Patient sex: M
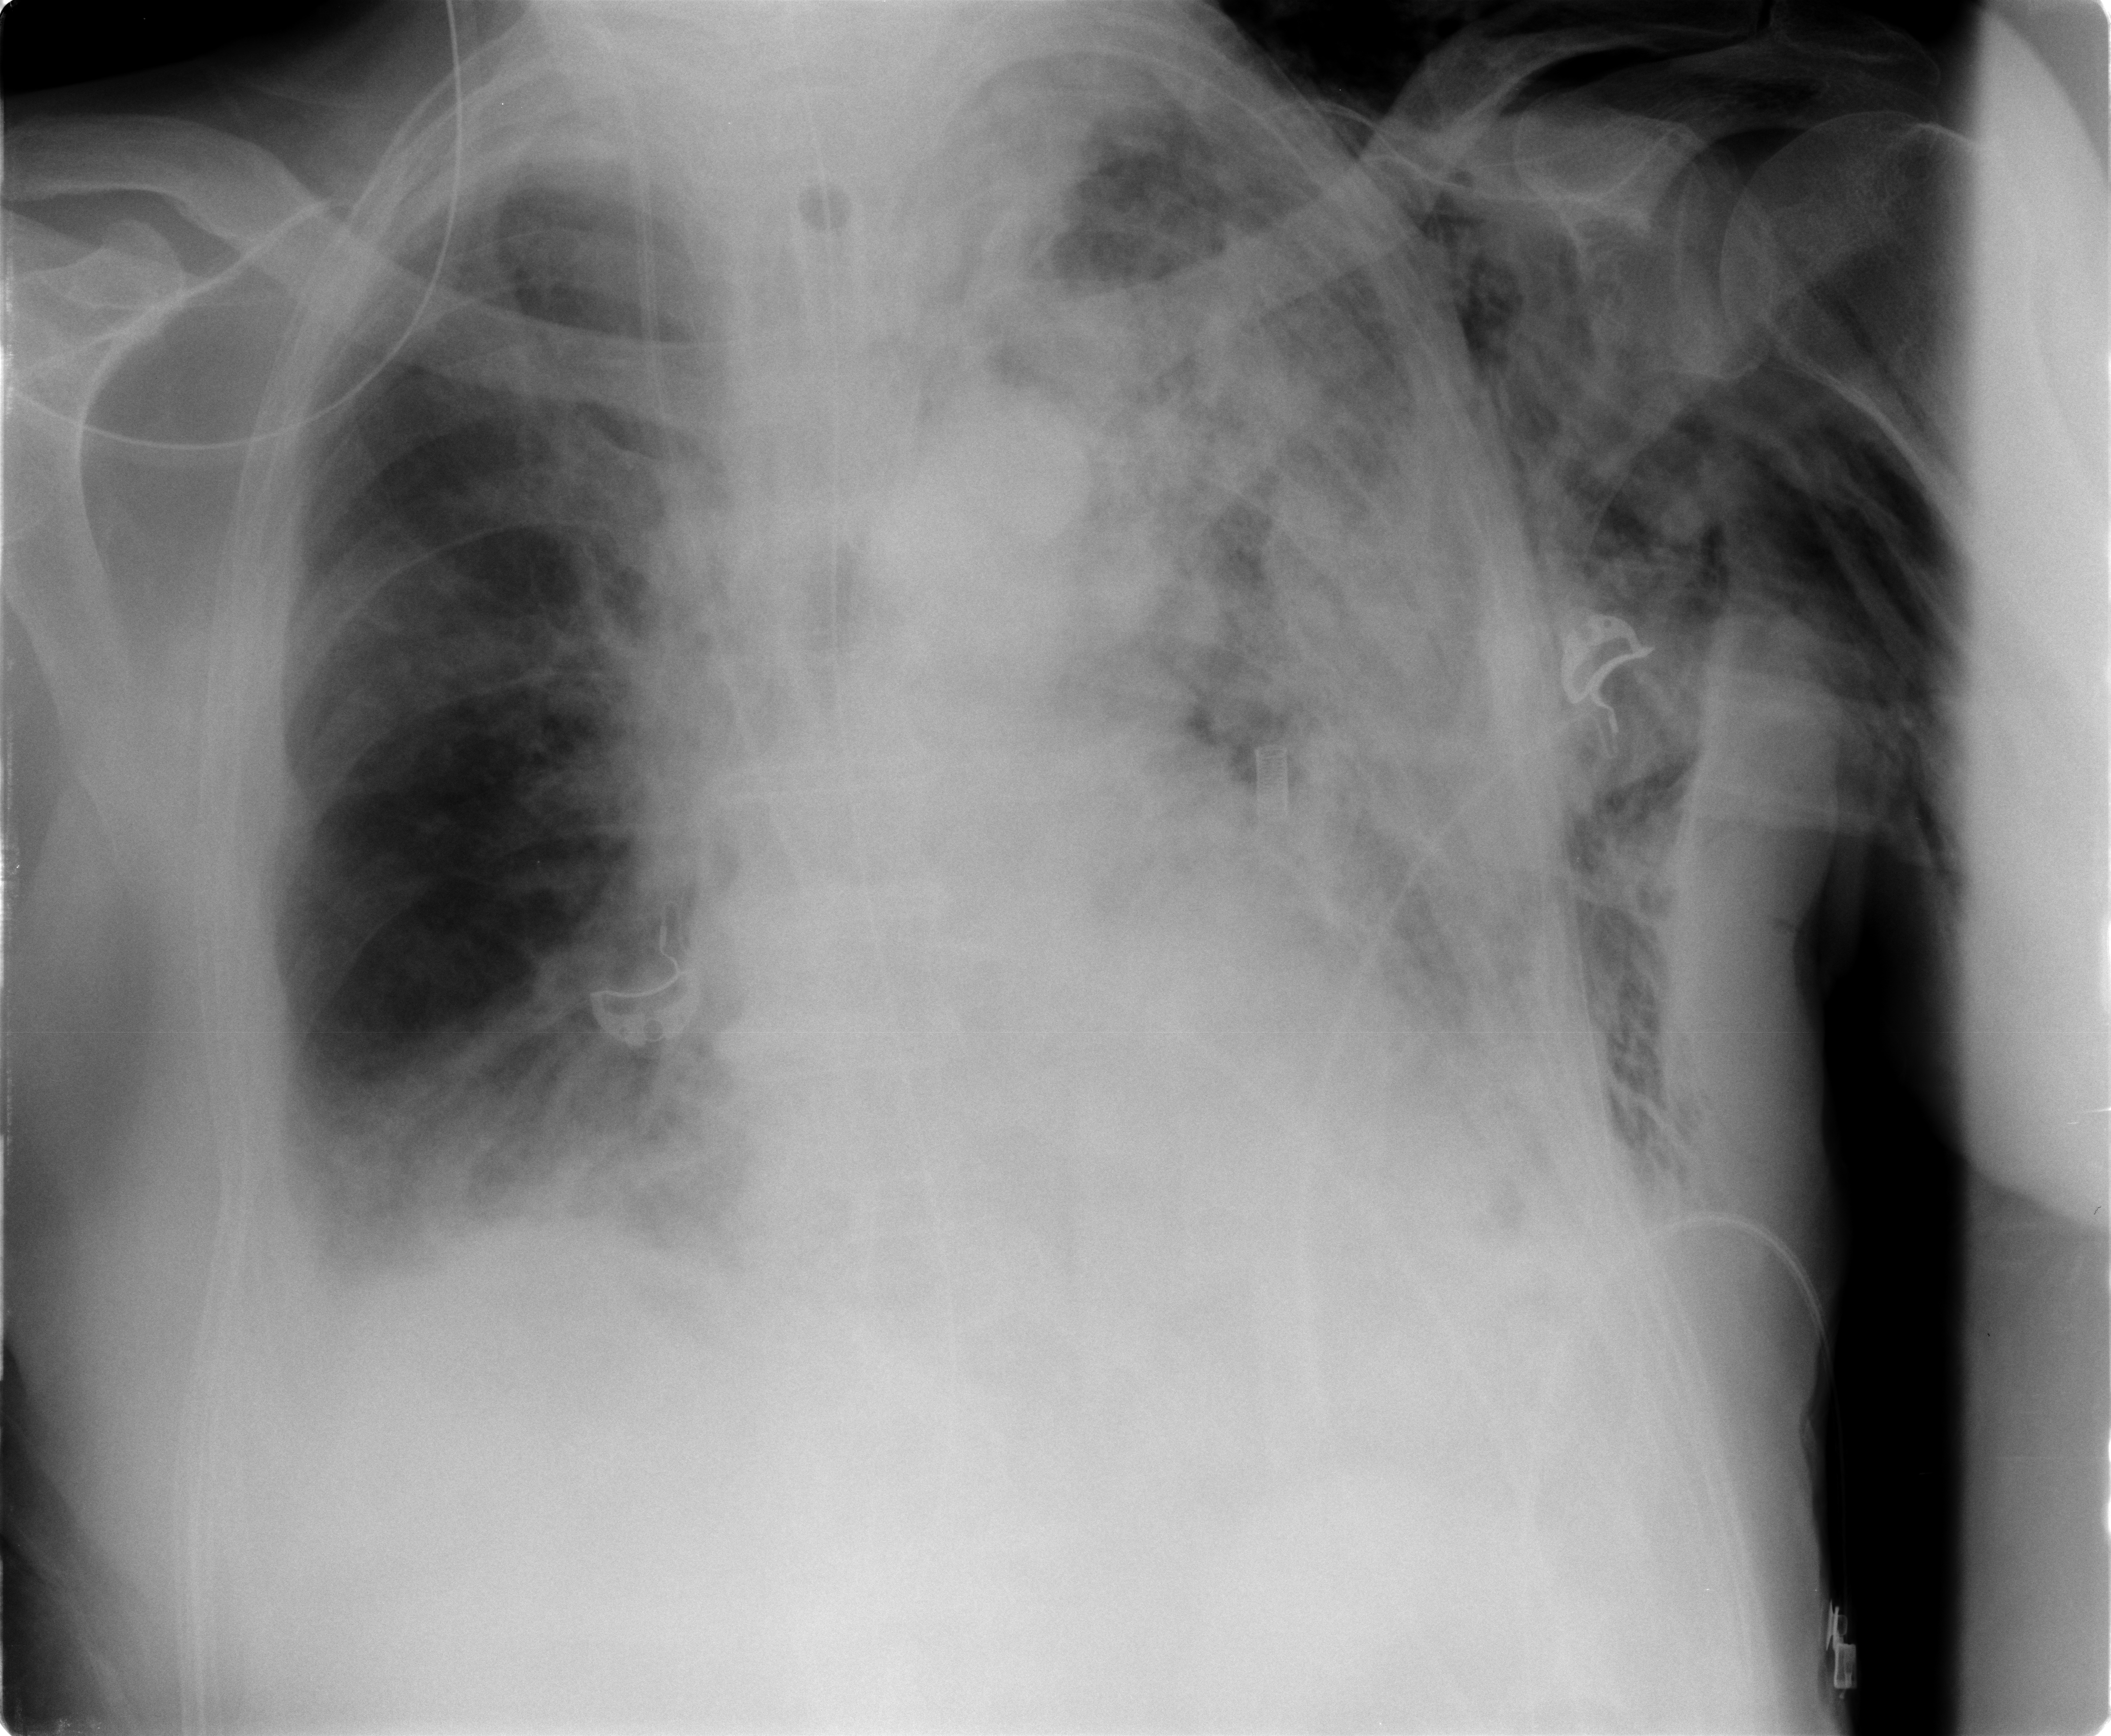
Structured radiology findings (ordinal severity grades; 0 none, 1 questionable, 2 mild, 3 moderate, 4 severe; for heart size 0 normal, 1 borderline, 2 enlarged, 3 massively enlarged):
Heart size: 1
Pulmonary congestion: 0
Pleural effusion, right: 2
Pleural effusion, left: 3
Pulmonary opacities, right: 2
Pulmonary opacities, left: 3
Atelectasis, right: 3
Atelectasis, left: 4